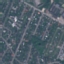
Label: Residential